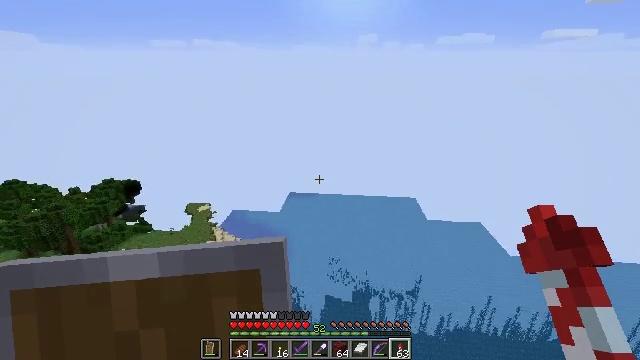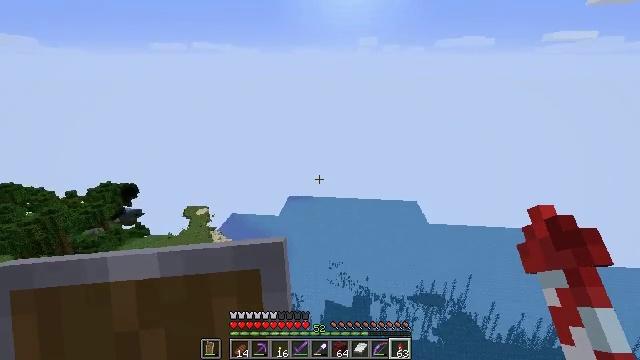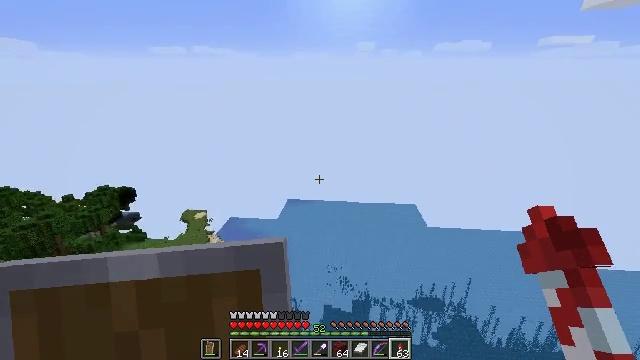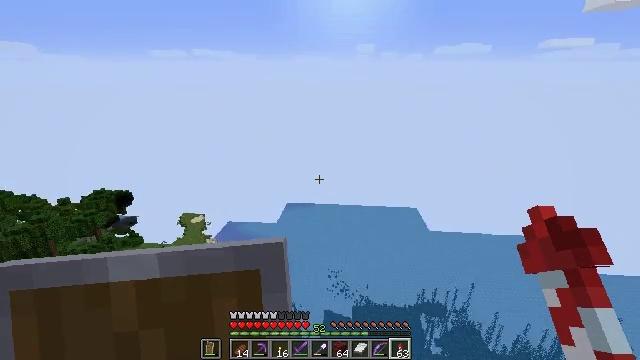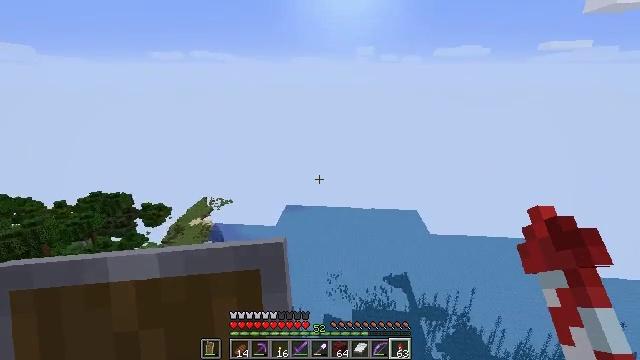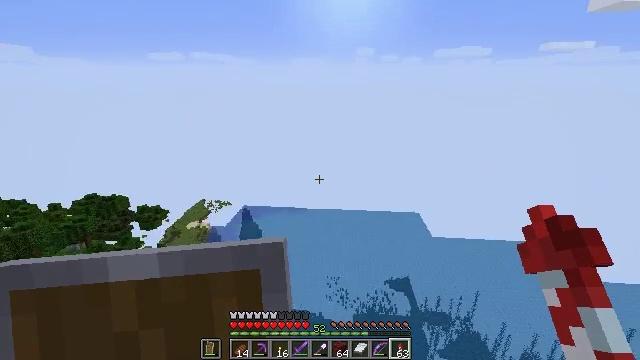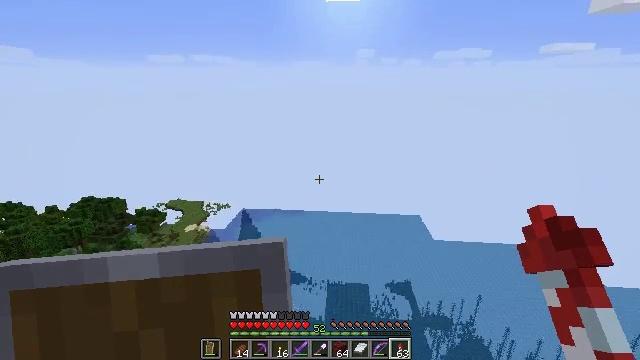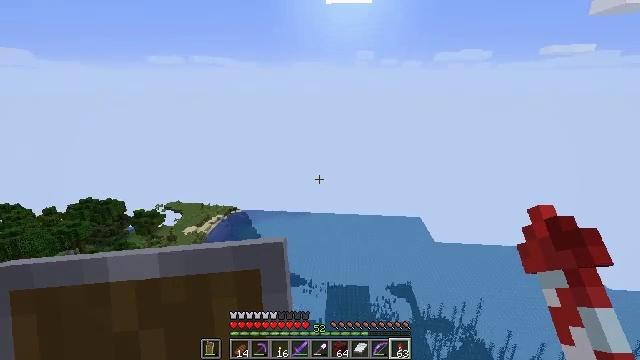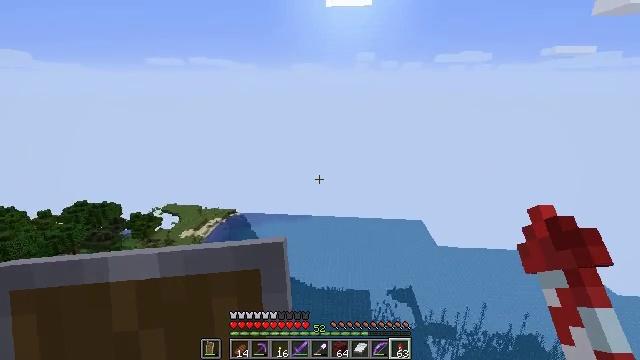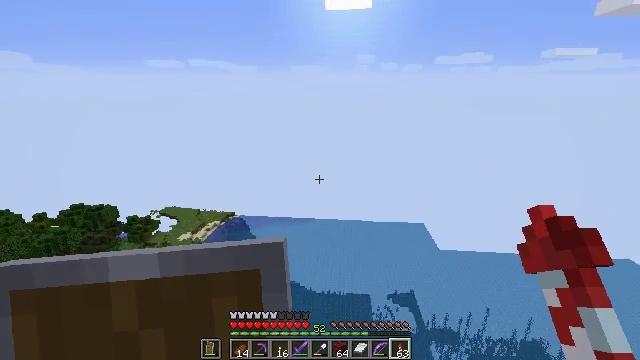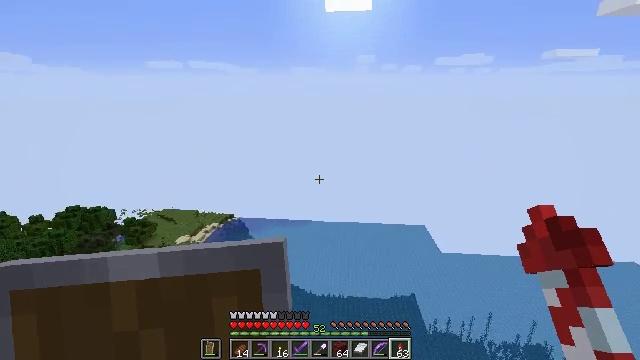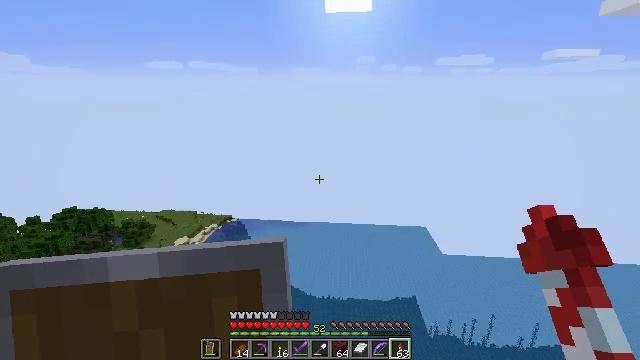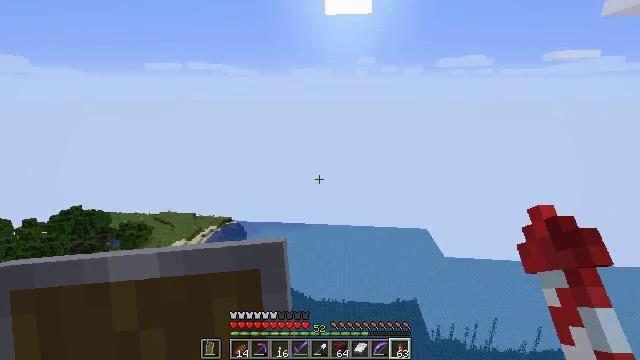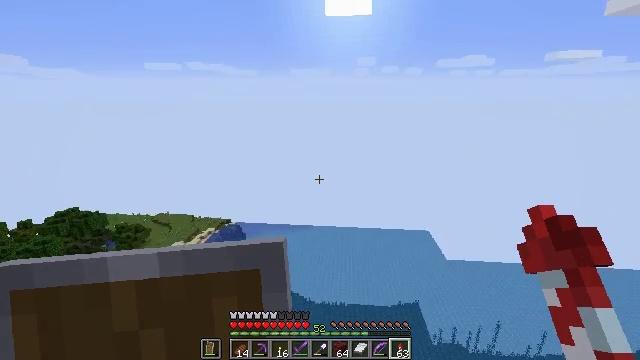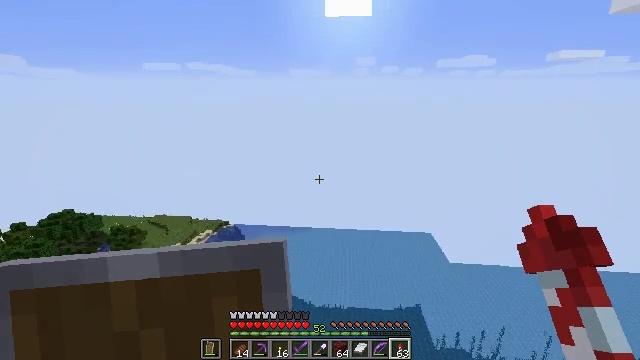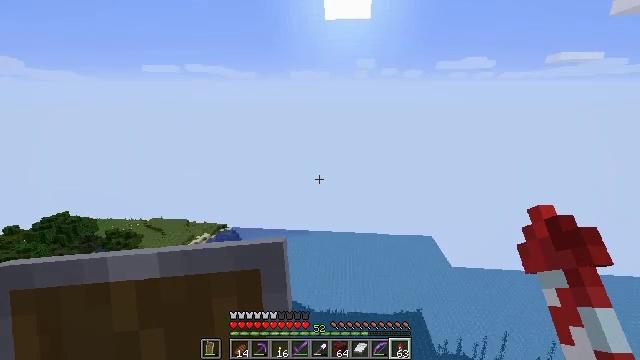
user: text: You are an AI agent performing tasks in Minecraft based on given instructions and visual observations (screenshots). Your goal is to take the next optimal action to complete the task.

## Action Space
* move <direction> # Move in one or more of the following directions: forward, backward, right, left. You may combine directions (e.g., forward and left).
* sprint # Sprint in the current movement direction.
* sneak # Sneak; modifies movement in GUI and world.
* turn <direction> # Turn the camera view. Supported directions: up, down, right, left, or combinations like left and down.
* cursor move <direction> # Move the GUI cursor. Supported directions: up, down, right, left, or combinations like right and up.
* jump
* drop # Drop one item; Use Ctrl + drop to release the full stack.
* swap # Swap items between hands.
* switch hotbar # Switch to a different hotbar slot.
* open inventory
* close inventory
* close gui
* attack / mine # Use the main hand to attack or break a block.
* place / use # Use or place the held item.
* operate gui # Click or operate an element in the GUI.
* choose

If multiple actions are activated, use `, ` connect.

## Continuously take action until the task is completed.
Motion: motion action
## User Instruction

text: Break the sandstone to collect.
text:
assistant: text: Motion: no_op
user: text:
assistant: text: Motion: no_op
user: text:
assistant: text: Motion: no_op
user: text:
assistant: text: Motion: no_op
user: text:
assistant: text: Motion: no_op
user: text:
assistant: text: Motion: no_op
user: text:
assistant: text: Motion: no_op
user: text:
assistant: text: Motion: no_op
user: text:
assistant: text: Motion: no_op
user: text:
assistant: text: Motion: no_op
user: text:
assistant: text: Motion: no_op
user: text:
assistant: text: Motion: no_op
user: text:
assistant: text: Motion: no_op
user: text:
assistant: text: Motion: no_op
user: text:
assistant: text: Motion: no_op
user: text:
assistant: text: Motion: no_op
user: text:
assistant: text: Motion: no_op
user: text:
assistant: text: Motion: no_op
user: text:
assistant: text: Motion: no_op
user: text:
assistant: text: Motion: no_op
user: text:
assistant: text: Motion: no_op
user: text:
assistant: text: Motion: no_op
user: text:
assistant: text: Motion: no_op
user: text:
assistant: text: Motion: no_op
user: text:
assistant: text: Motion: turn left
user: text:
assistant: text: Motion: turn left and up
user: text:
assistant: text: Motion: no_op
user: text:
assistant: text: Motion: no_op
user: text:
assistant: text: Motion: no_op
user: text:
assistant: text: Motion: turn right